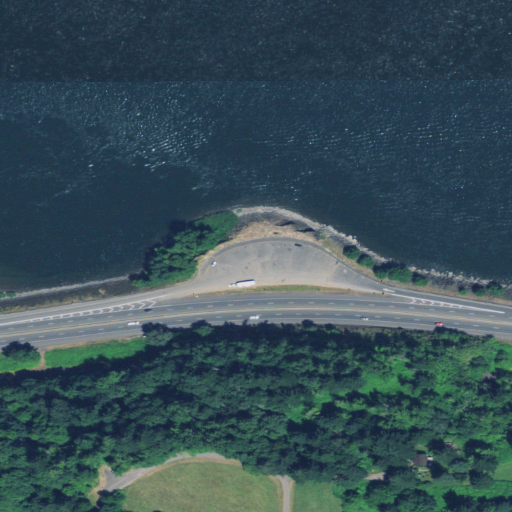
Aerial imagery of cape in Oregon named Tunnel Point containing open water, evergreen forest, barren land, mixed forest, open development, high intensity development, medium intensity development, grassland, low intensity development, herbaceous wetlands, pasture, and deciduous forest